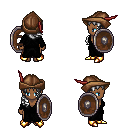
a pixel art fantasy rpg character, female body template, human, dark skin, gray robe, robe skirt, white right-swept hairstyle, leather cap, gold boots, shield, four views (front, back, left, right), 2x2 character sprite sheet, small pixel art, hard edges, no anti-aliasing